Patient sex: F
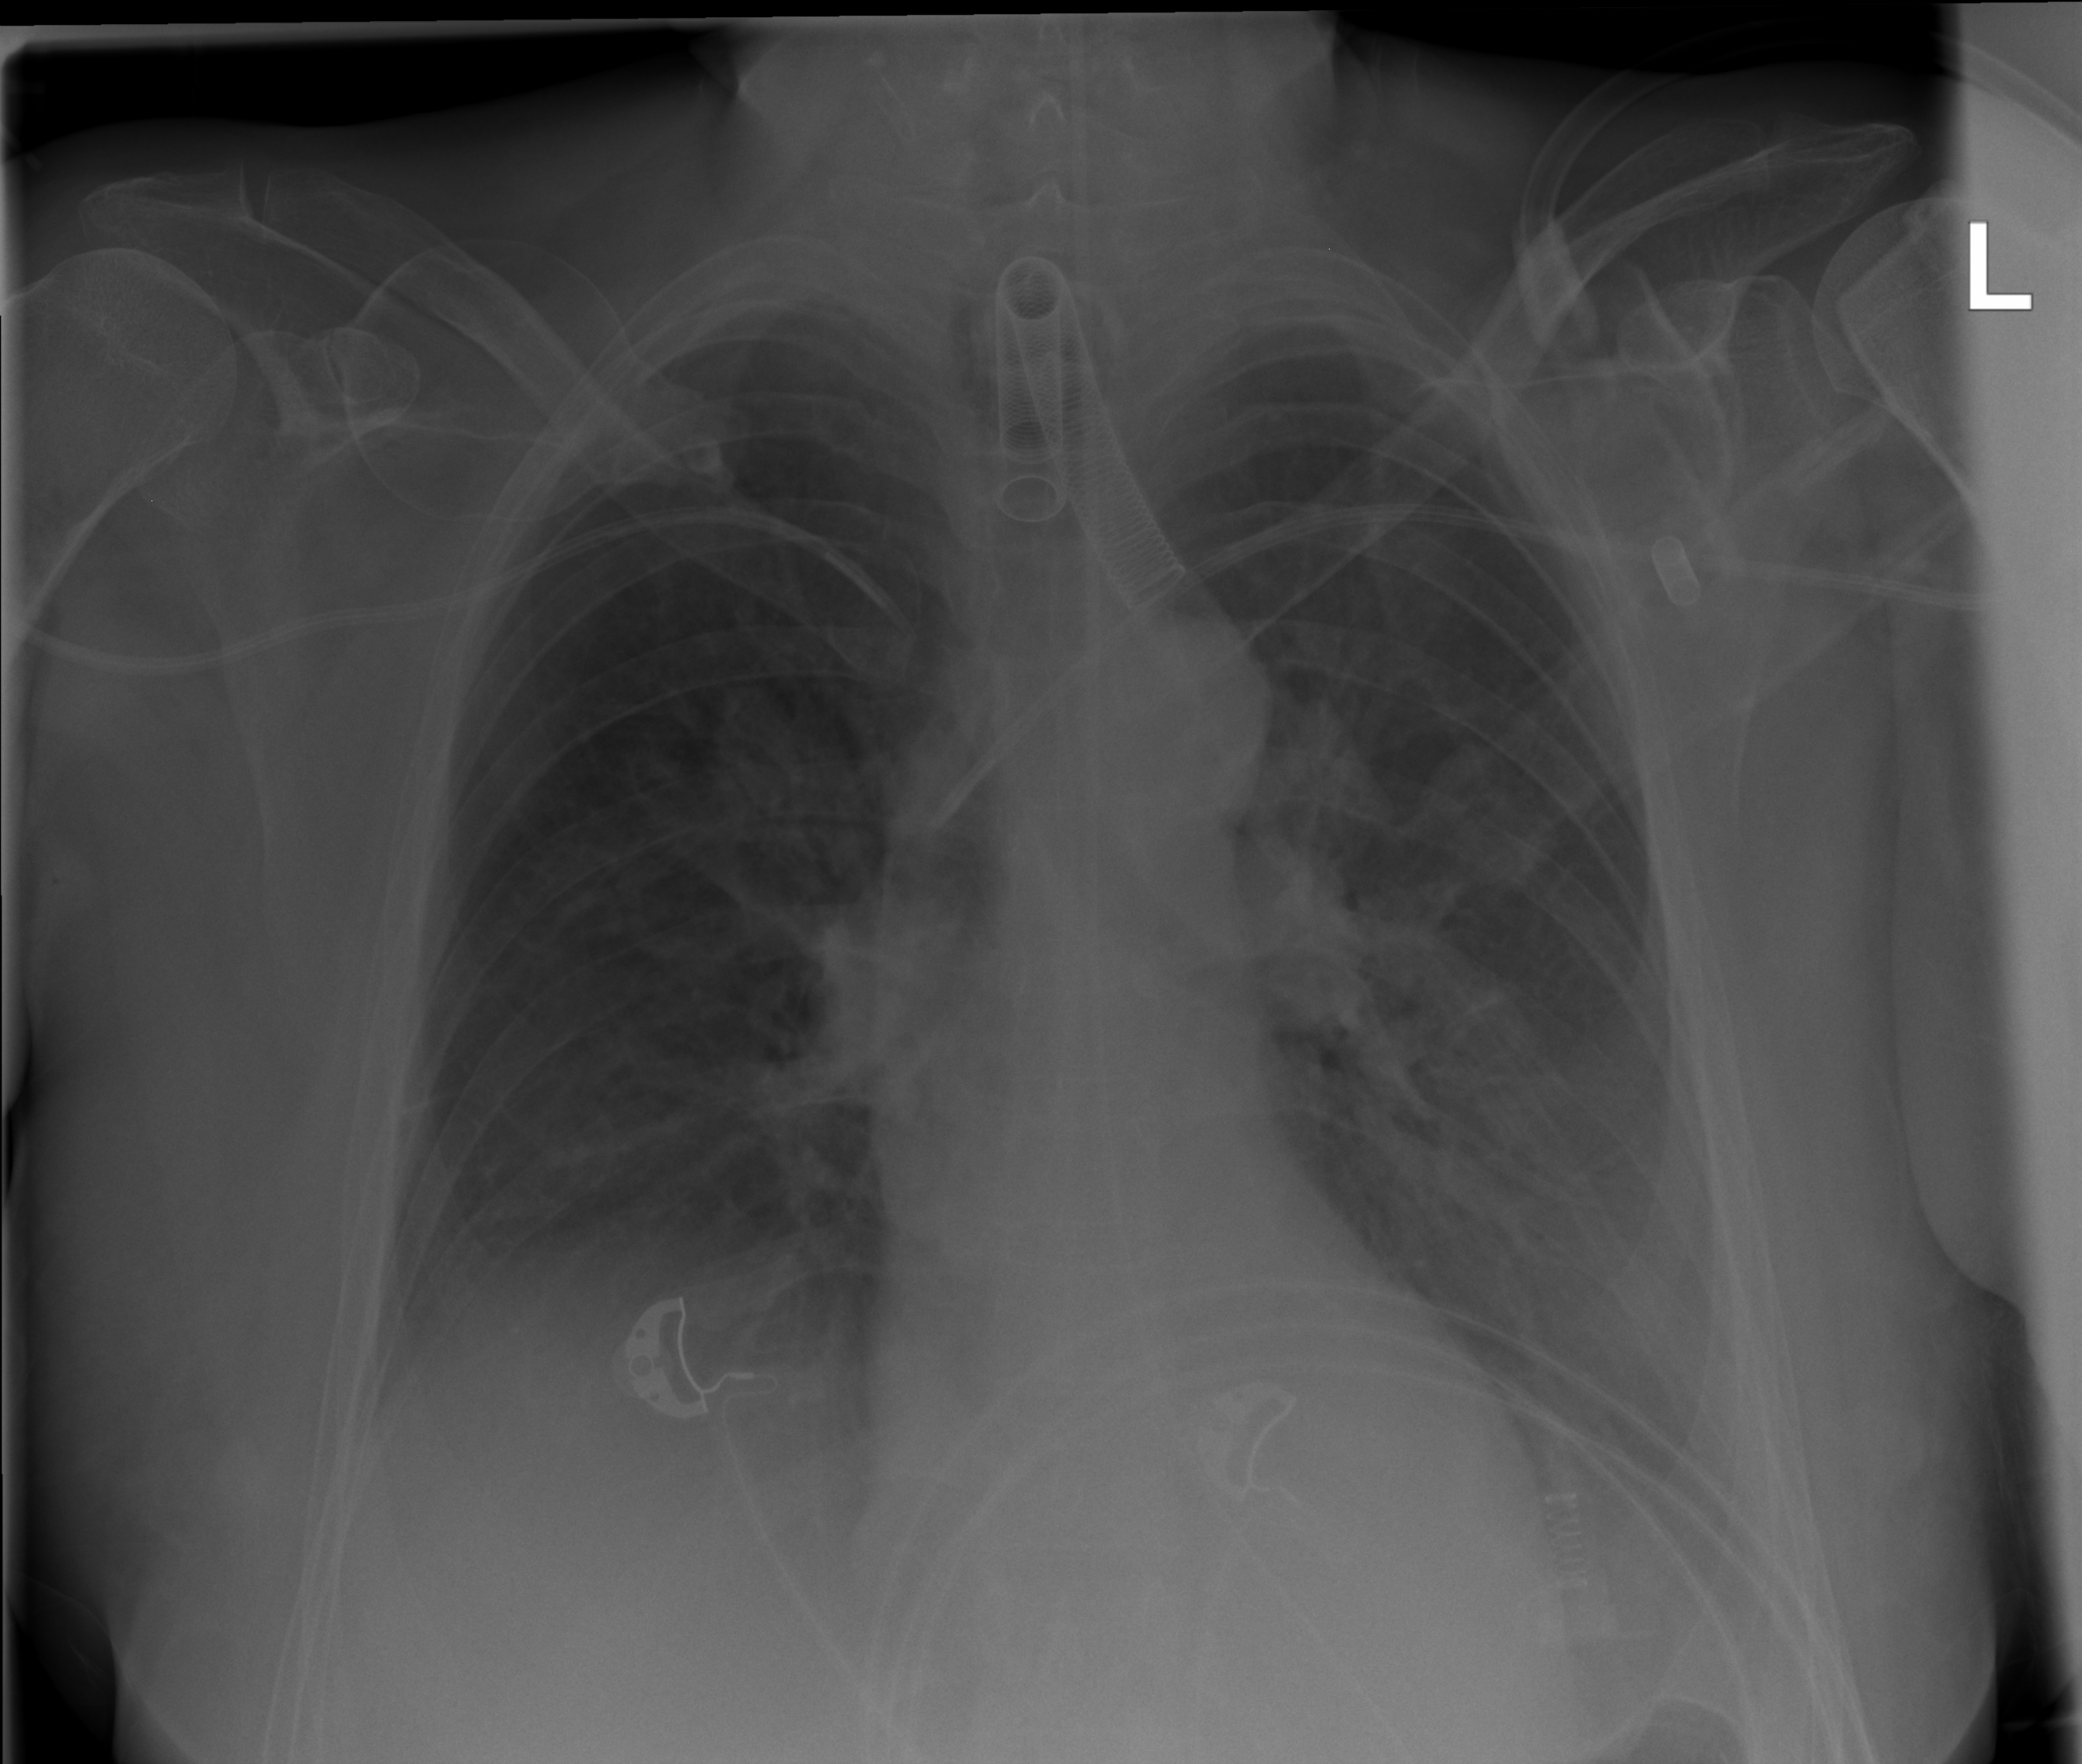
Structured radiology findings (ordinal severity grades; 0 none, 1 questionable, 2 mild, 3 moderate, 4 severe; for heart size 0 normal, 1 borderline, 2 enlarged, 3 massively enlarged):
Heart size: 0
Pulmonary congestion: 1
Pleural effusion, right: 2
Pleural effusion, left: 3
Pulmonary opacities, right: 1
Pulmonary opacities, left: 2
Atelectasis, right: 2
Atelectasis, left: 2